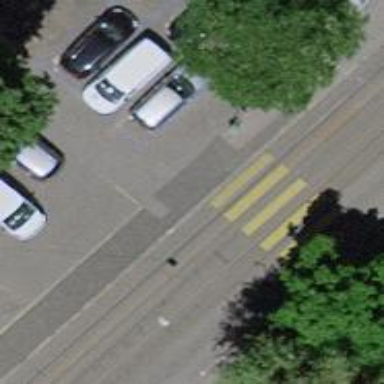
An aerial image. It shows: Tram level crossing on the railway.